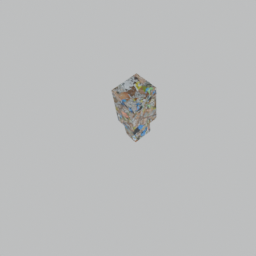
Label: electronics